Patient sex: M
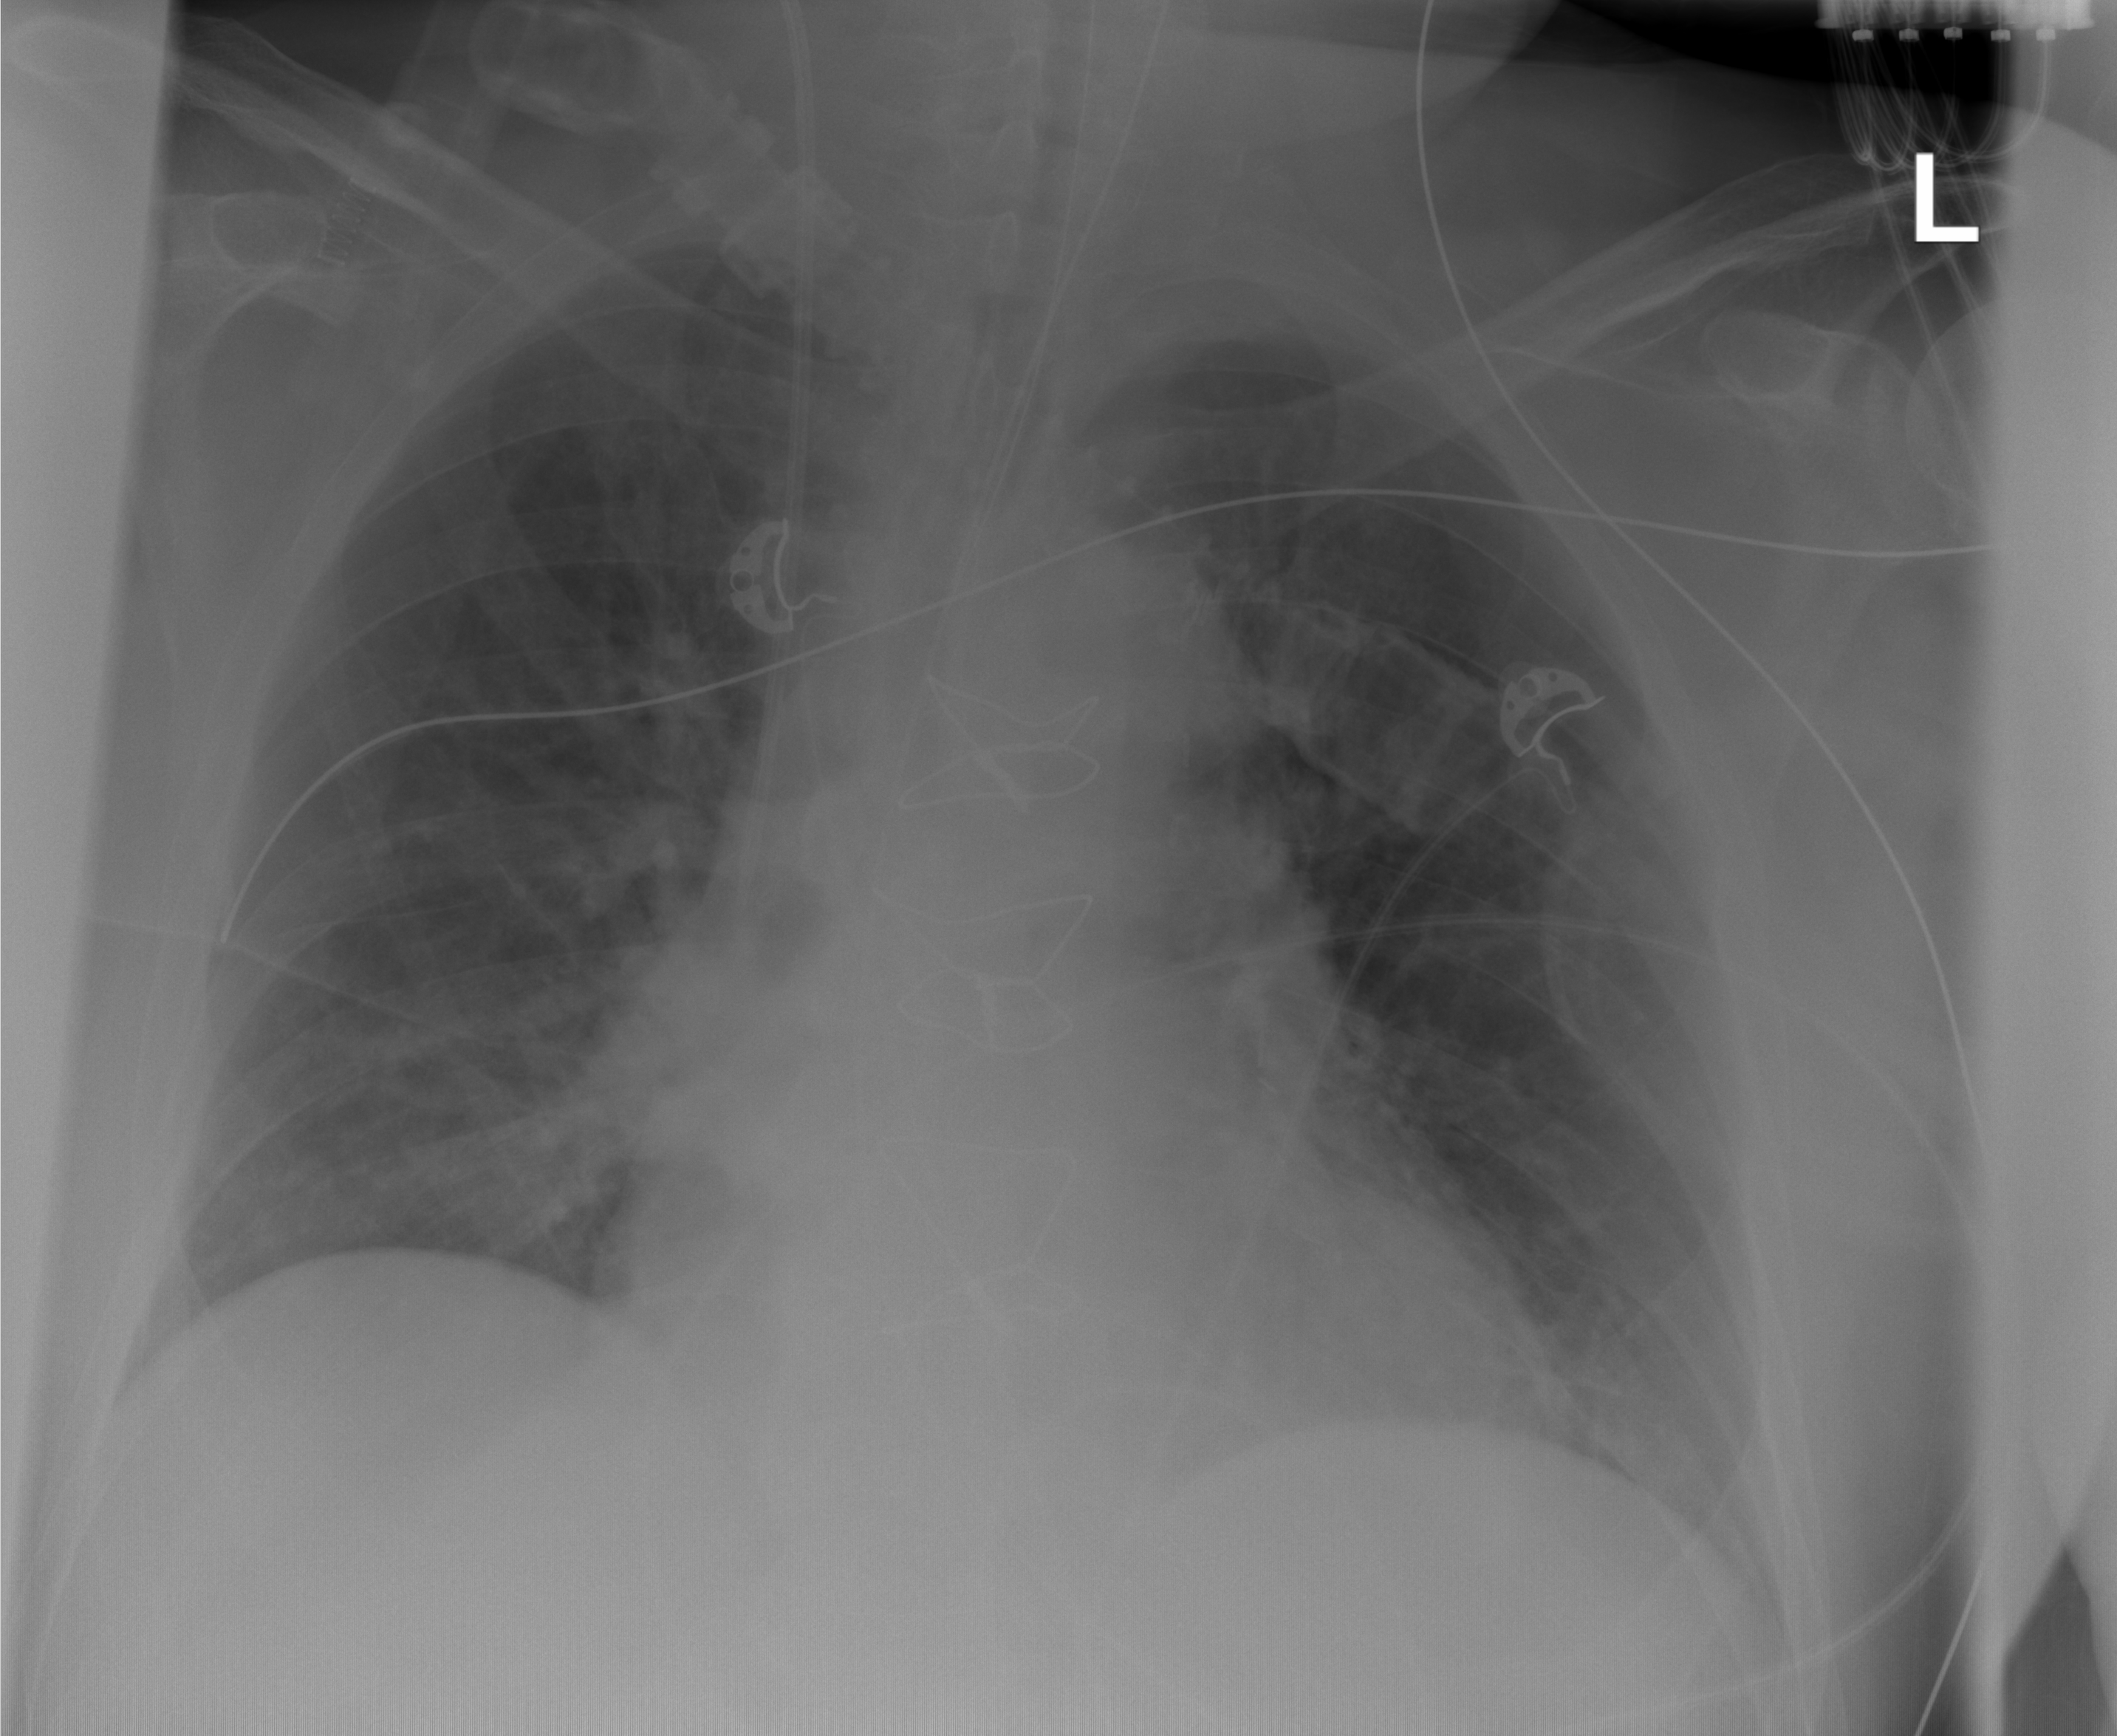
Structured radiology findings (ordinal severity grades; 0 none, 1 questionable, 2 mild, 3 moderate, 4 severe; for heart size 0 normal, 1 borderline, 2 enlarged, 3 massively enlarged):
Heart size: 0
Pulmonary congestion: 0
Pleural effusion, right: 0
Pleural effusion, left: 0
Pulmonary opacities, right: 1
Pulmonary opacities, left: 0
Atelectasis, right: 1
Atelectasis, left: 0